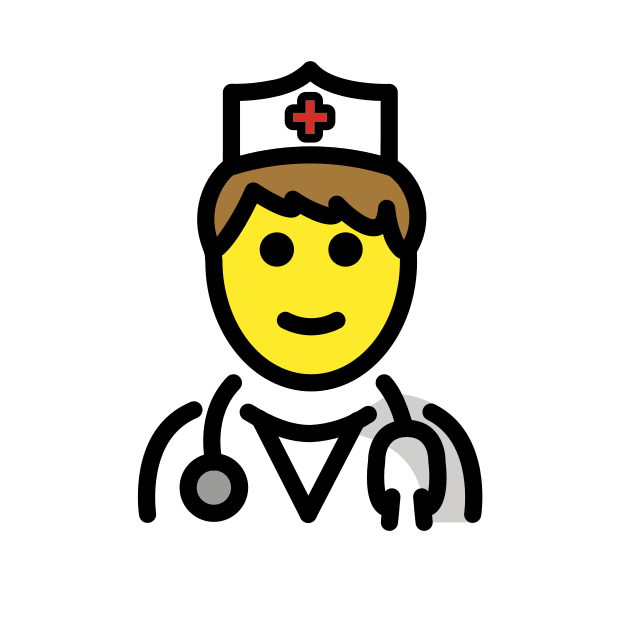
male doctor